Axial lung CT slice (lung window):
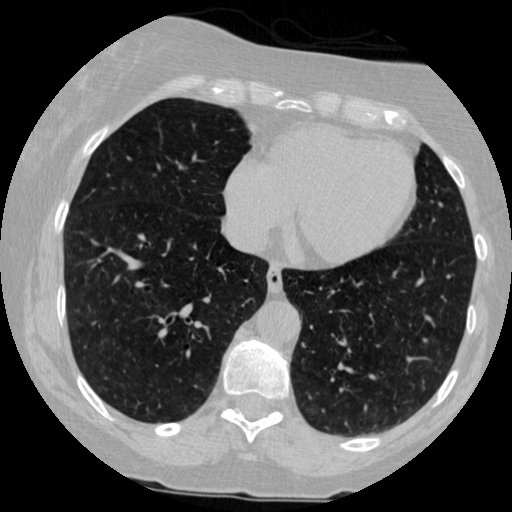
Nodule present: no